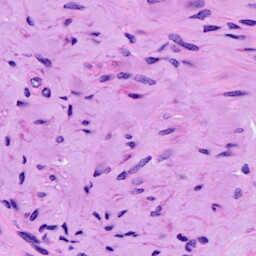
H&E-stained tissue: Cervix